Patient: sex M, age 69
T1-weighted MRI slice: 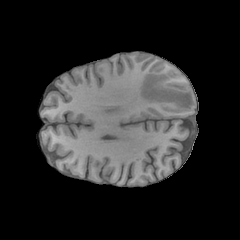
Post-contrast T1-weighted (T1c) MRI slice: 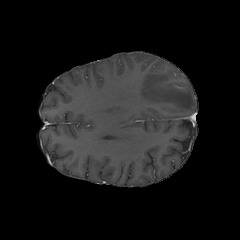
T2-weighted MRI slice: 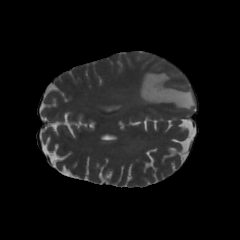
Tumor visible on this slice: yes
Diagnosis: Glioblastoma, IDH-wildtype
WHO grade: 4